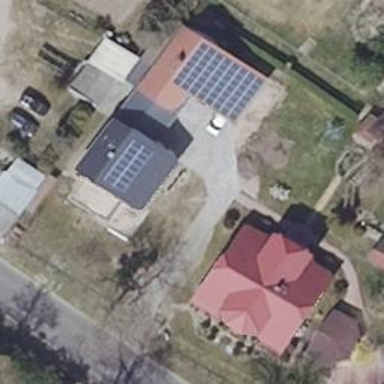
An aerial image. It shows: Small solar photovoltaic panel used as generator to produce electricity.